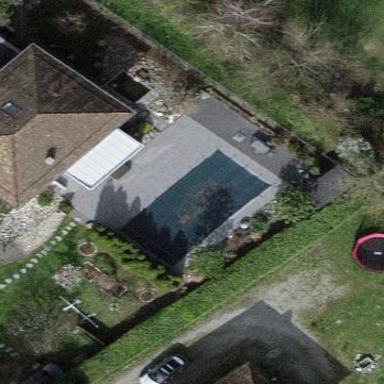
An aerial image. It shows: Swimming pool located in leisure land.